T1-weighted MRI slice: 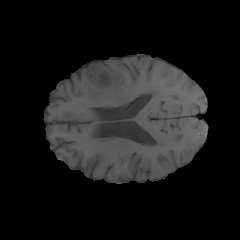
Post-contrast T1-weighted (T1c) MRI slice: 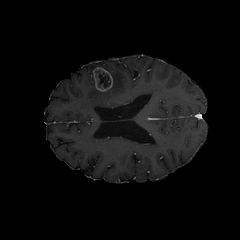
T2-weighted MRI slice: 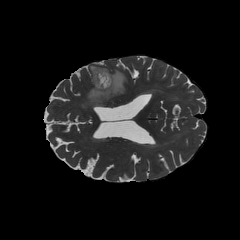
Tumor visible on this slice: yes